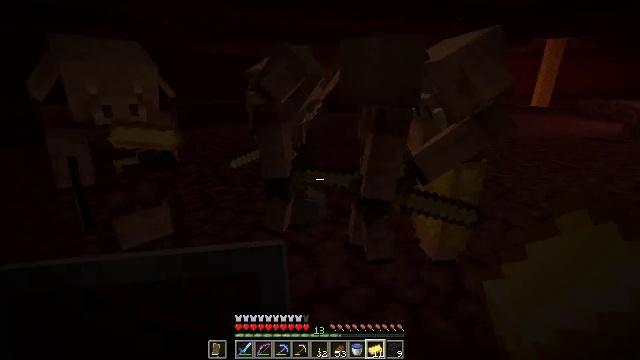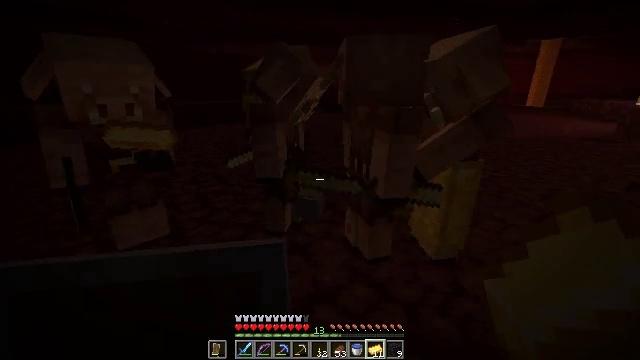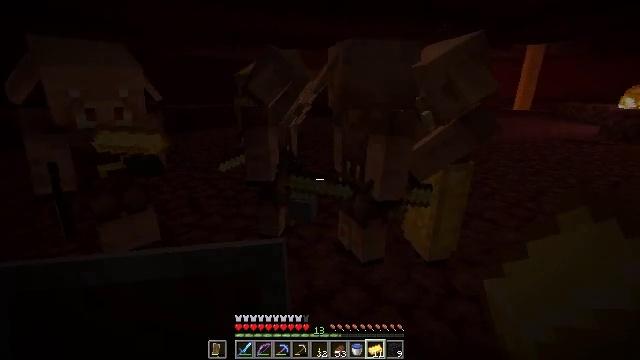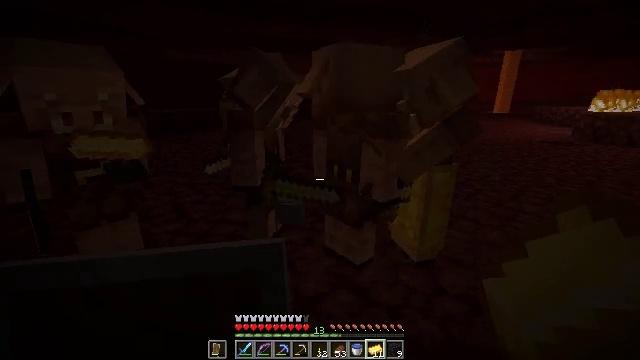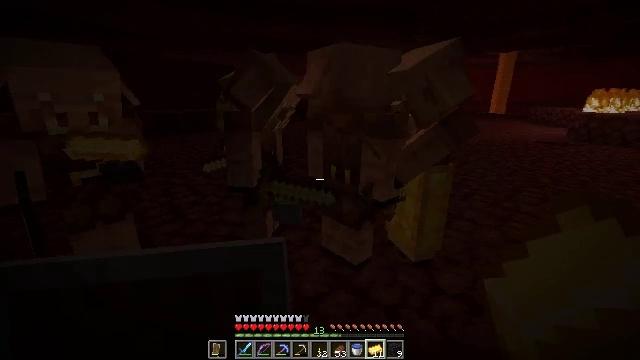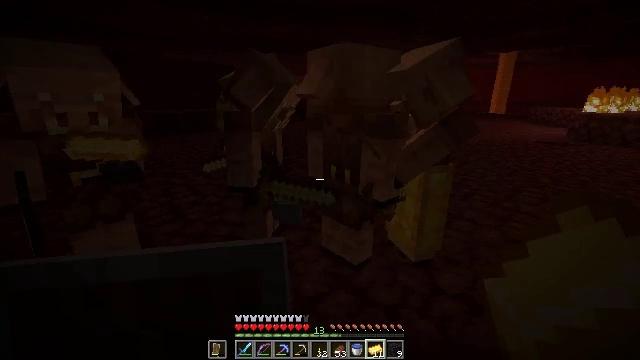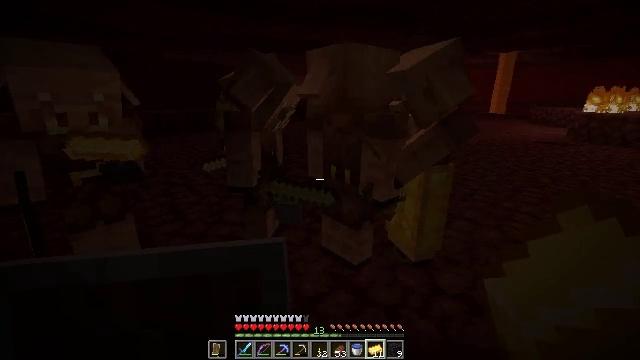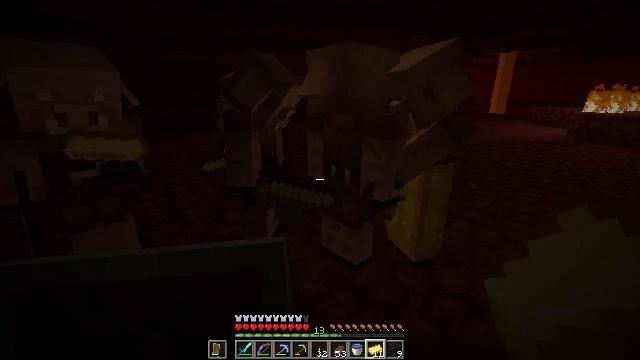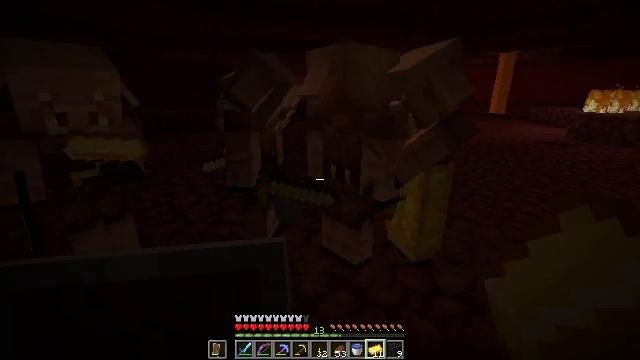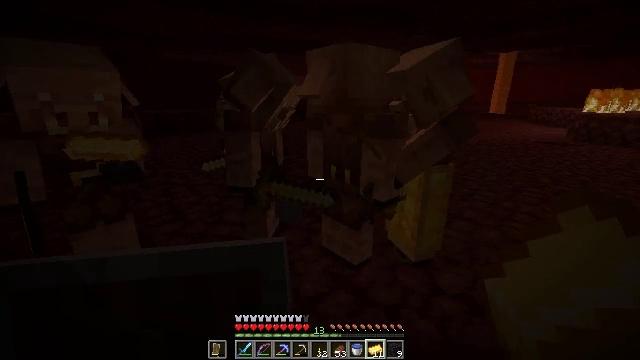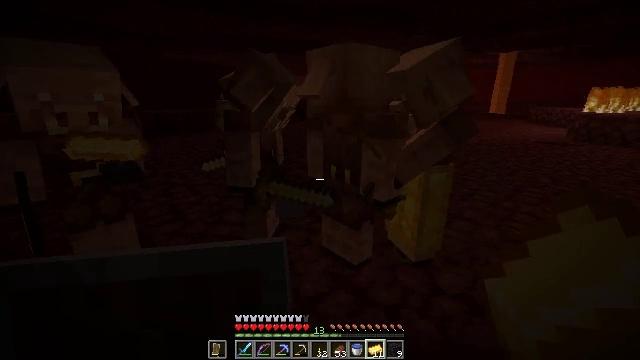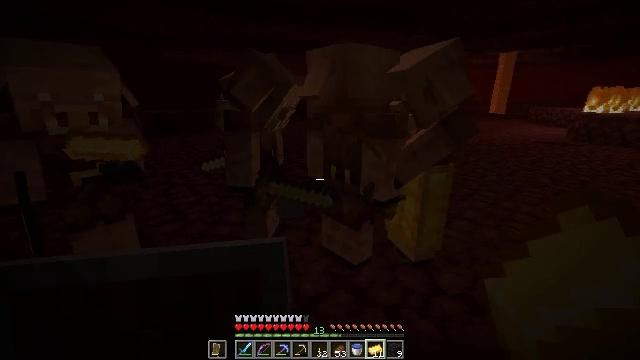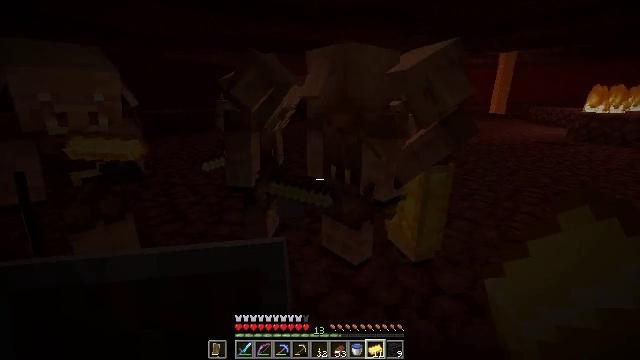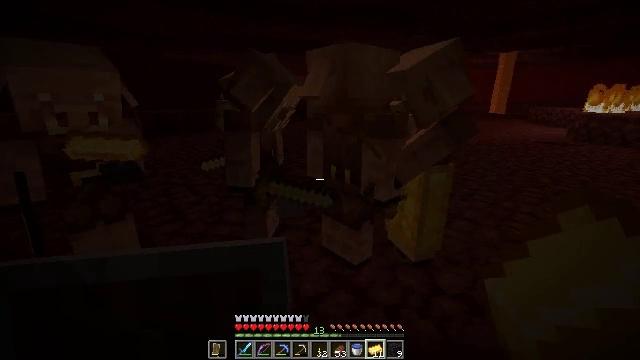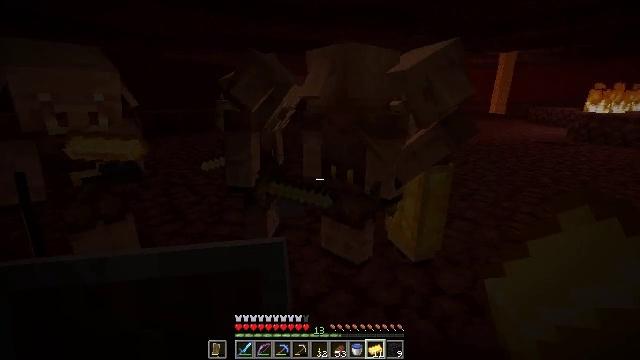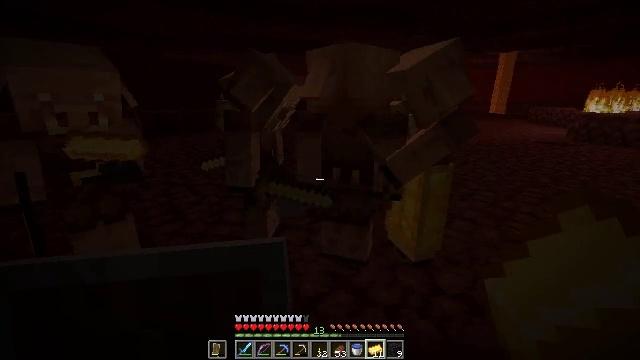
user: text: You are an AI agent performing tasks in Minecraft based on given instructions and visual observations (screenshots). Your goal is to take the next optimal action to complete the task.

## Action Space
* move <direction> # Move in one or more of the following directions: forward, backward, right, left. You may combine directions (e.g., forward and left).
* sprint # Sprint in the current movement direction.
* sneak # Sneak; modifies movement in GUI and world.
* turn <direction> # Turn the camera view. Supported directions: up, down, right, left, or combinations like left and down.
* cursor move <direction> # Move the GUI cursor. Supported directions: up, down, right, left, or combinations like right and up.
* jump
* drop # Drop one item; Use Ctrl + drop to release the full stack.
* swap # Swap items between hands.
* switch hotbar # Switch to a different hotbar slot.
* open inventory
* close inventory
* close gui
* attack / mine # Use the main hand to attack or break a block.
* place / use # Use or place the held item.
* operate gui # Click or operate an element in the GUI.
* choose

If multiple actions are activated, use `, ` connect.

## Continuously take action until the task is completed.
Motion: motion action
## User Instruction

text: Remove a gold ingot from the inventory.
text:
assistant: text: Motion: no_op
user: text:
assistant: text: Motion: turn right
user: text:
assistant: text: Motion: turn right
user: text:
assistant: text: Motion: no_op
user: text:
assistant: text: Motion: no_op
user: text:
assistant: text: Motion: no_op
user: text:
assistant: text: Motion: no_op
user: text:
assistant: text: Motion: no_op
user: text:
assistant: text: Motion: no_op
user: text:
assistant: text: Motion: no_op
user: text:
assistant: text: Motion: no_op
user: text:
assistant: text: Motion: no_op
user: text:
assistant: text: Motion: no_op
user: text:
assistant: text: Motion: no_op
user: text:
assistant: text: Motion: no_op
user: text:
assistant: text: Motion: no_op
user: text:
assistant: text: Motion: turn right and down, drop
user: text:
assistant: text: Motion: turn right and down, drop
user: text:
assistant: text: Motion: drop
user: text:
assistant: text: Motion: turn down
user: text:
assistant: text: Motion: turn left
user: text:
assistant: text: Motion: turn left
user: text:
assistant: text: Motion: no_op